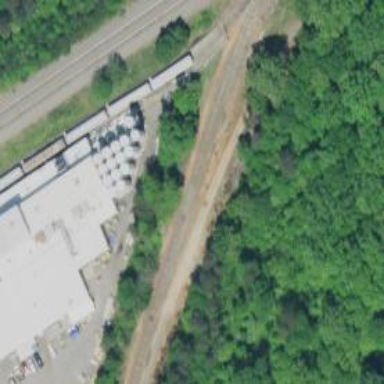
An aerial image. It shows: Railway spur service.